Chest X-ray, PA view. Patient: 58 years old, sex M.
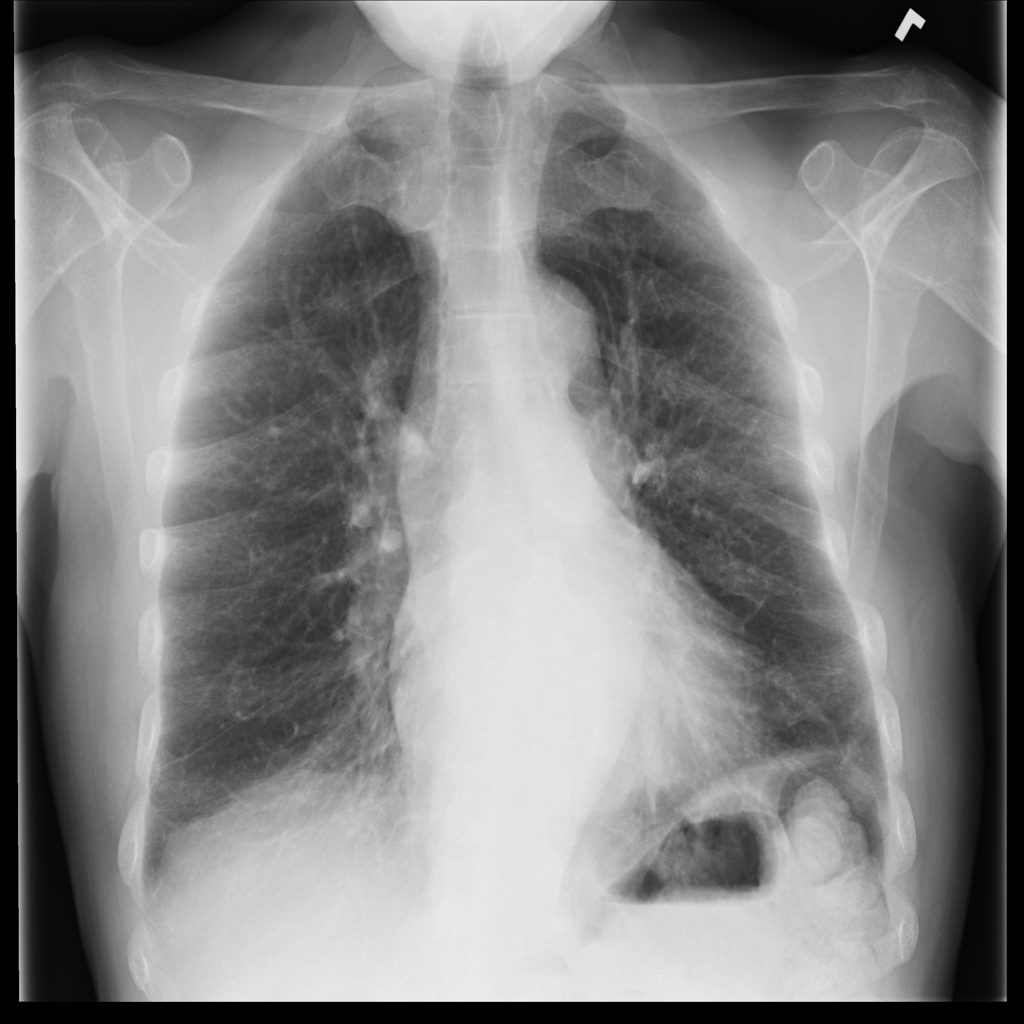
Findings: Fibrosis